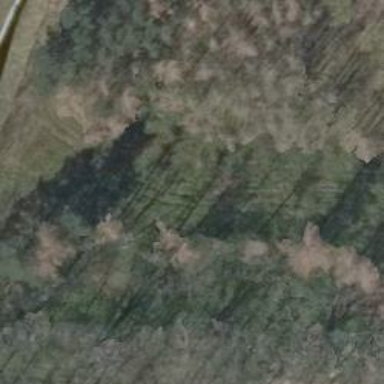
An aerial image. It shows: Forest with mix of leaf types.